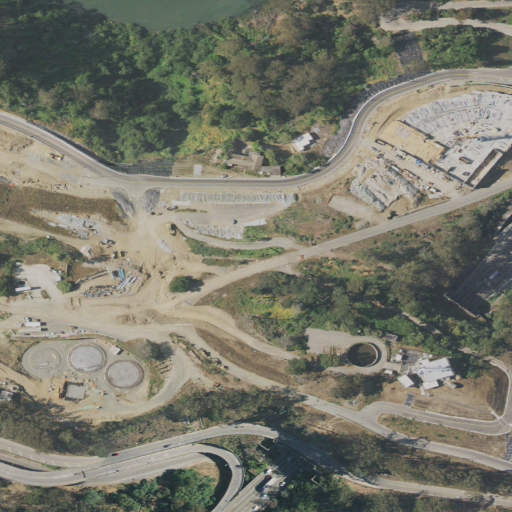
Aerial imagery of island in California named Yerba Buena Island containing medium intensity development, low intensity development, open development, evergreen forest, grassland, high intensity development, open water, shrub, and mixed forest